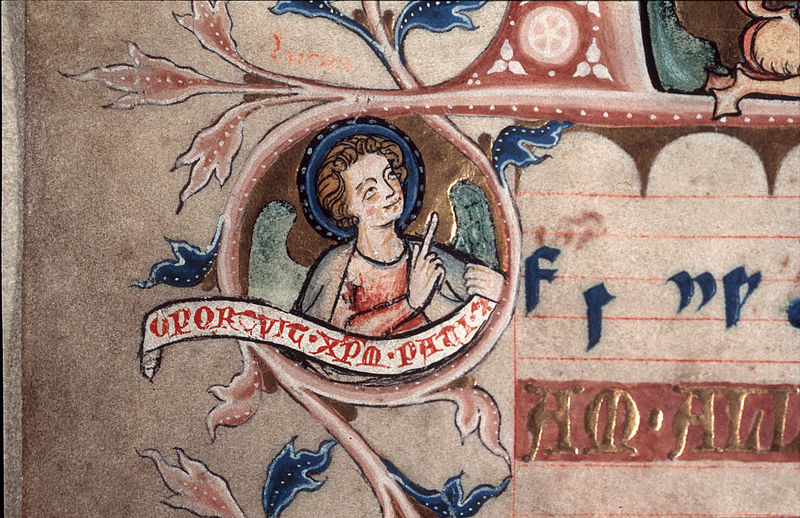
Titel: Codex Gisle
Institution: Osnabrück, Diözesanarchiv
Schlagwörter: blau, blätter, flügel, gott, laub, umhang, finger, blick, rot, lang, musik, engel, schrift, noten, zeigefinger, detail, floral, zeigen, oben, buch, vergoldet, pergament, heiligenschein, mittelalter, heiliger, verzierungen, lied, kalligrafie, geprägt, lnag, illustrierungen